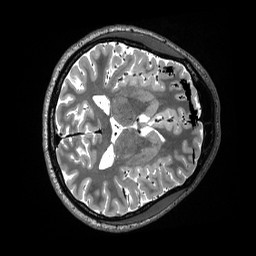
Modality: T2w
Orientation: axial
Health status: healthy
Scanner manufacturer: siemens
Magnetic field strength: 3 T
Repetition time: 3.2 s
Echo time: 0.563 s